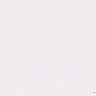
Metastatic tissue present: no